Field crop: maize
Growth stage: 2
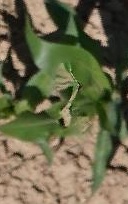
Species: maize